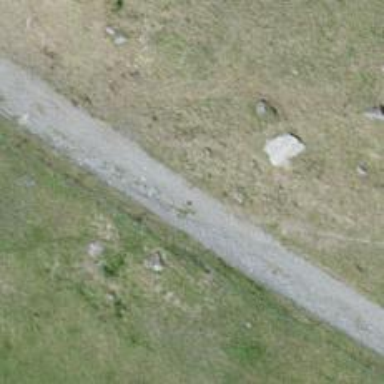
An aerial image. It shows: Path covered in grass.